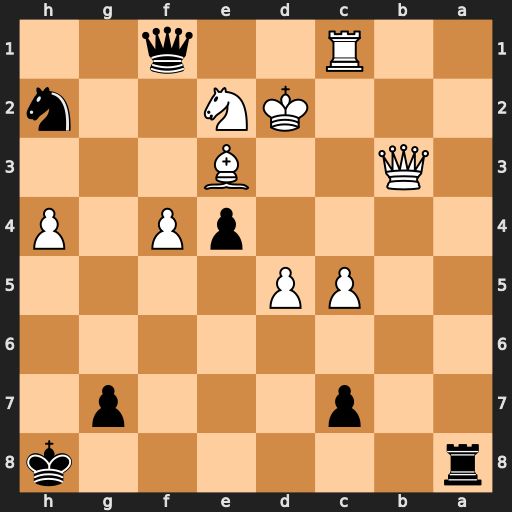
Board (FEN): r6k/2p3p1/8/2PP4/4pP1P/1Q2B3/3KN2n/2R2q2
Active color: b
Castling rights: -
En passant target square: -
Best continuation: Nf3+ Kc2 Qxe2+